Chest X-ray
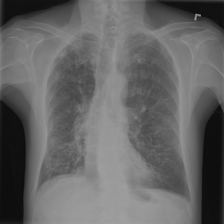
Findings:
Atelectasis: negative
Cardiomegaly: negative
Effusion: negative
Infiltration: positive
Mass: negative
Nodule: negative
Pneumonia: negative
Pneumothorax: negative
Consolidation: negative
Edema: negative
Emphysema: negative
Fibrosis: negative
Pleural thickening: negative
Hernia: negative